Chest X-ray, AP view. Patient: 27 years old, sex F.
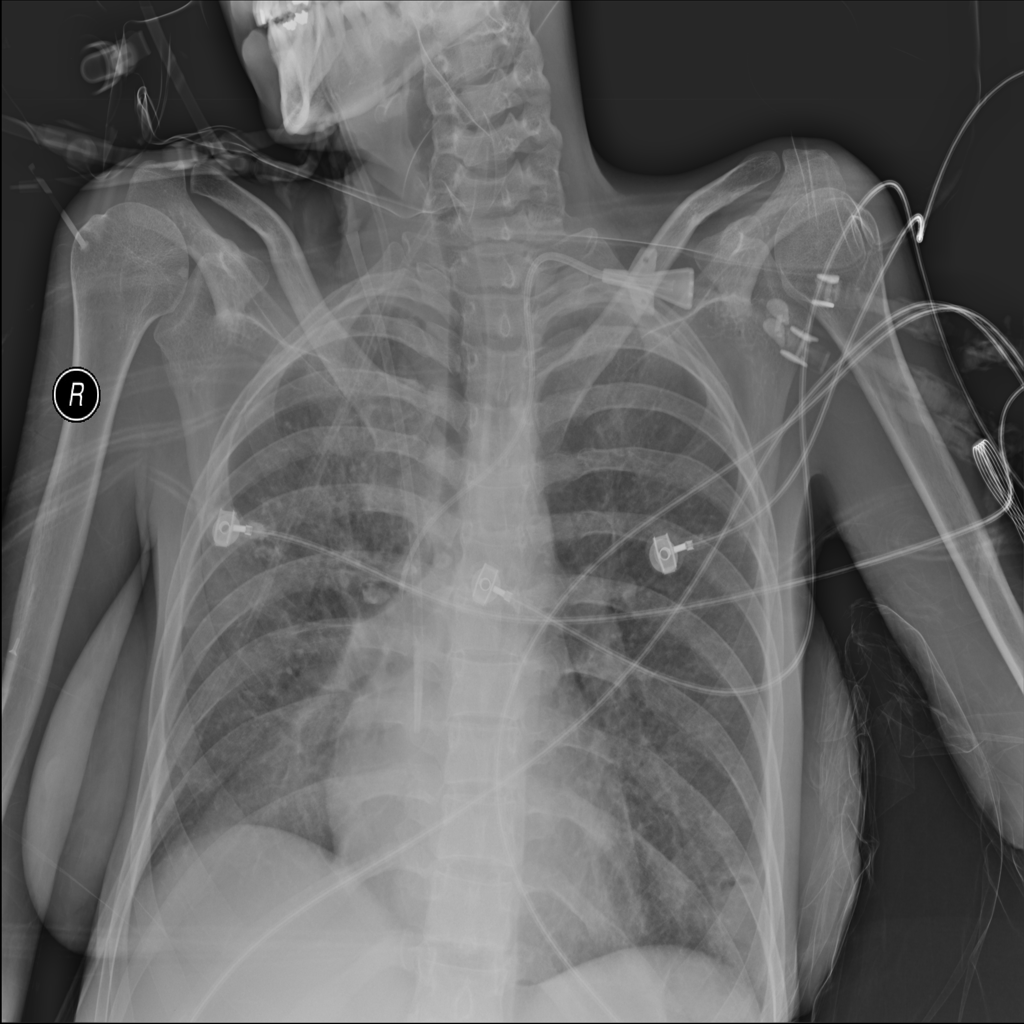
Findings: No Finding